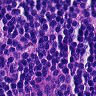
Metastatic tissue present: no